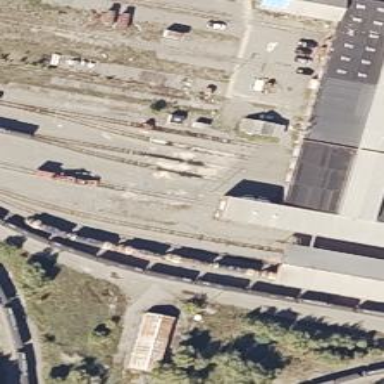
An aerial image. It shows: Railway yard used for servicing trains.